Question:
How can i remove any image from an array by clicking? I try it with '.remove (at:0)' but it didn't work. It removes only in order and my goal is to remove any of them.
'''
ForEach(mediaItems.items,id: \.id) { item in
ZStack{
HStack {
if item.mediaType == .photo {
Image(uiImage:item.photo ?? UIImage())
.resizable()
.frame(width: 112, height: 90)
.cornerRadius(13)
} else if item.mediaType == .video {
if let url = item.url {
VideoPlayer(player: AVPlayer(url: url))
.frame(minHeight: 200)
} else { EmptyView() }
}
}
Image("Trace 2424")
.offset(x: 40, y: -30)
.onTapGesture{
// mediaItems.items.remove(at:0)
}
}
} //foreach
'''
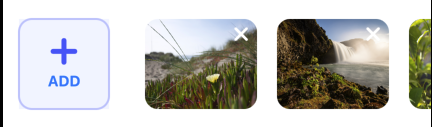
Answer: Use '.enumerated()' to get an index for each 'item'. You'll need to change:
'''
ForEach(mediaItems.items, id: \.id) { item in
'''
to:
'''
ForEach(Array(mediaItems.items.enumerated()), id: \.1.id) { index, item in
'''
and then use 'index' in 'mediaItems.items.remove(at: index)':
'''
ForEach(Array(mediaItems.items.enumerated()), id: \.1.id) { index, item in
ZStack {
HStack {
if item.mediaType == .photo {
Image(uiImage:item.photo ?? UIImage())
.resizable()
.frame(width: 112, height: 90)
.cornerRadius(13)
} else if item.mediaType == .video {
if let url = item.url {
VideoPlayer(player: AVPlayer(url: url))
.frame(minHeight: 200)
} else { EmptyView() }
}
}
Image("Trace 2424")
.offset(x: 40, y: -30)
.onTapGesture {
mediaItems.items.remove(at: index)
}
}
} //foreach
'''
---
## Alternate method: Filter array based on id
Since each item has a unique 'id', you can filter your array and keep items that don't have the same 'id' as the current 'item':
Replace:
'''
mediaItems.items.remove(at:0)
'''
with:
'''
mediaItems.items = mediaItems.items.filter { $0.id != item.id }
'''